Question: I am using Qt creator.
When I want to call function of object, appears drop-down menu with list of possible functions. Each function have icon. ()
Is there any place, where I can find definition of each icon?

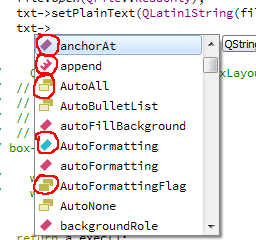
Answer: There you go:
<URL>
The detail of each and every symbol.
Qt documentation just rocks ;)
Go crazy!